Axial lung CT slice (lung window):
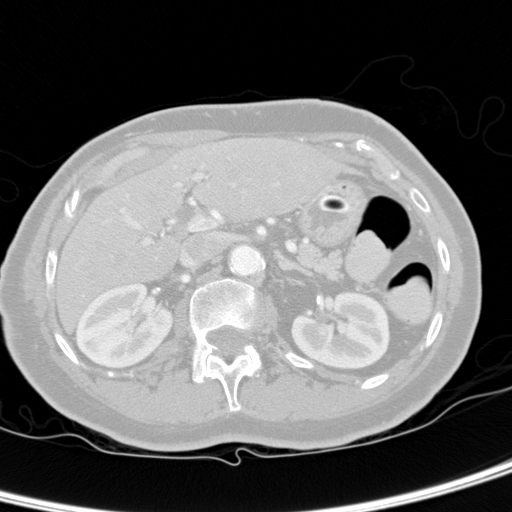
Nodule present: no